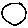
Label: circle